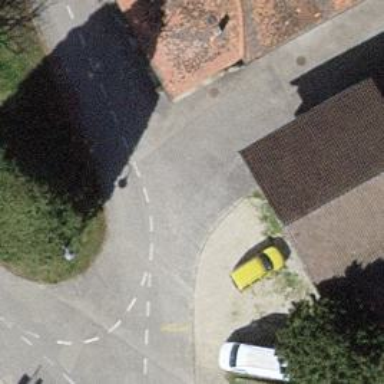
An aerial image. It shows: Residential road with asphalt surface.